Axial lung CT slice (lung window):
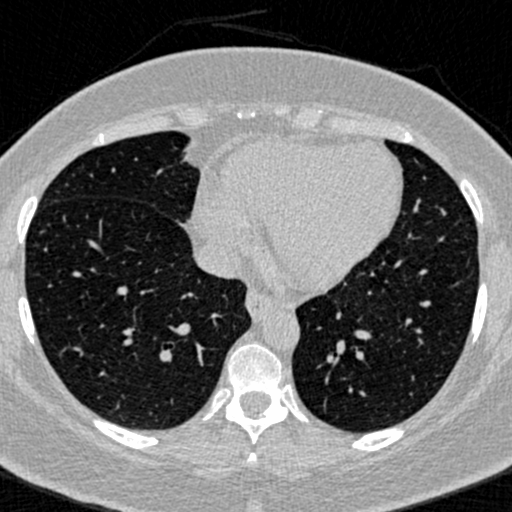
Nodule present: no